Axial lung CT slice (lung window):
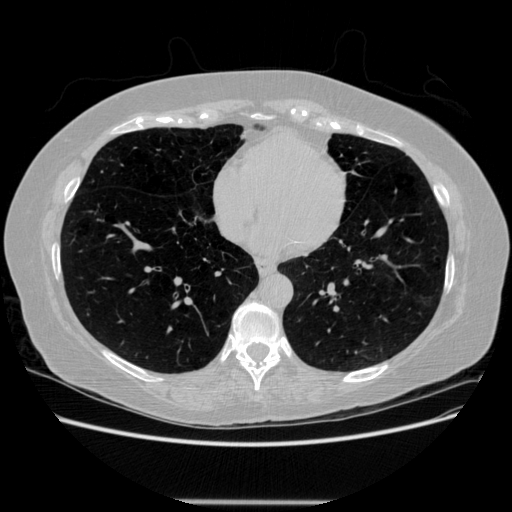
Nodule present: no